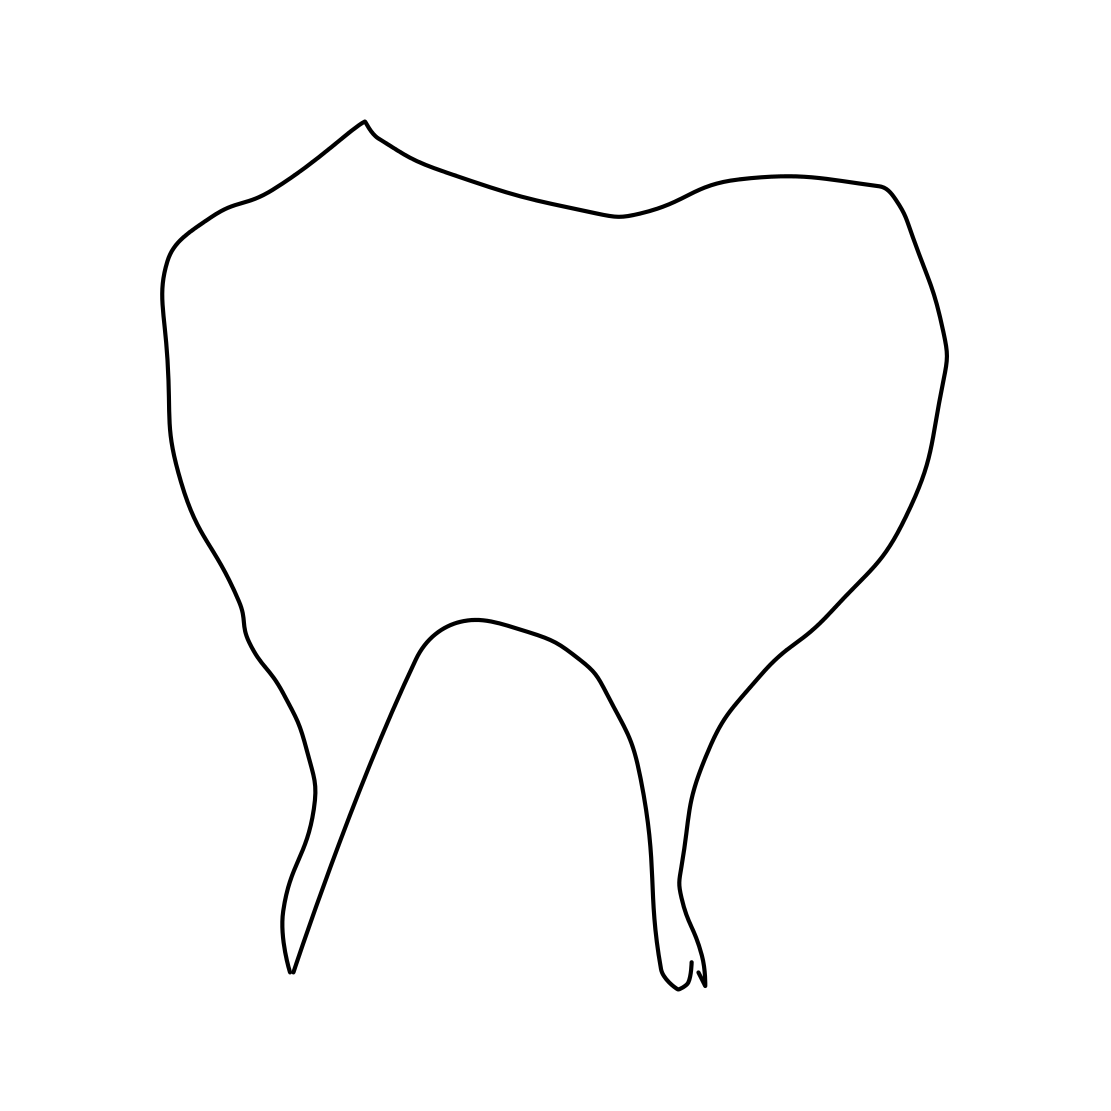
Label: tooth